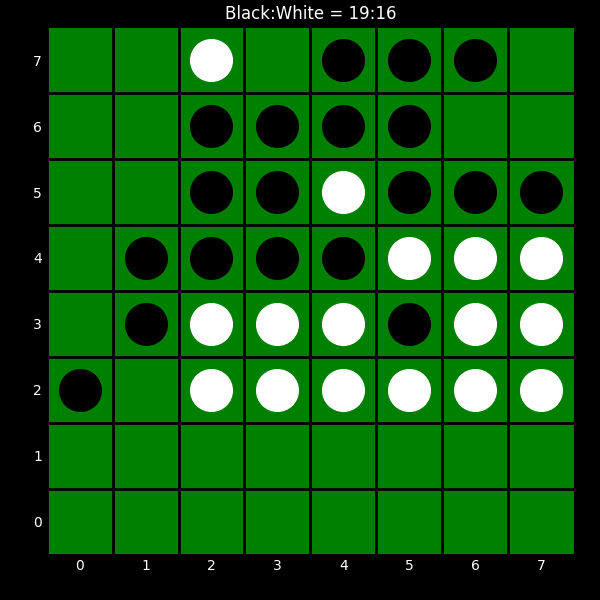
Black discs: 19
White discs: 16